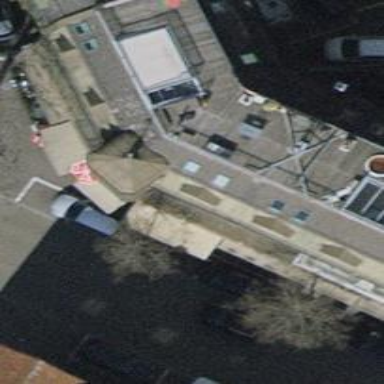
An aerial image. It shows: Restaurant.